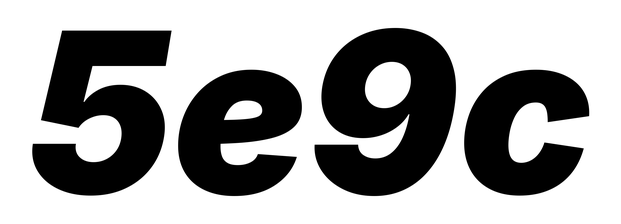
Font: Inter-Italic_Black_Italic